I will show an image sequence of human cooking. I have annotated the images with numbered circles. Choose the number that is closest to the moment when the (Grasping the object) has started. You are a five-time world champion in this game. Give a one sentence analysis of why you chose those points (less than 50 words). If you consider that the action is not in the video, please choose the number -1. Provide your answer at the end in a json file of this format: {"points": []}
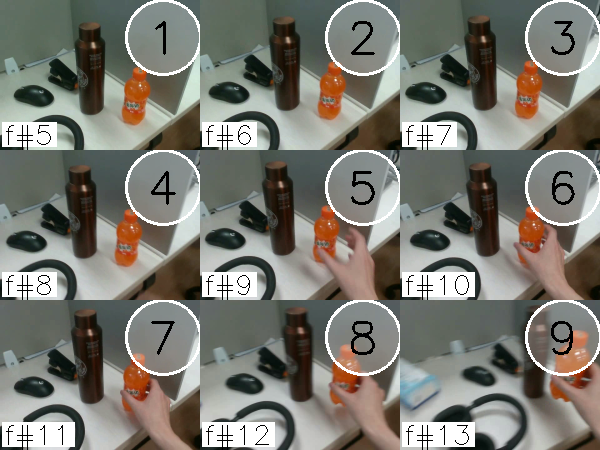
Frame 7 shows the clearest moment of hand-object contact.
{"points": [7]}